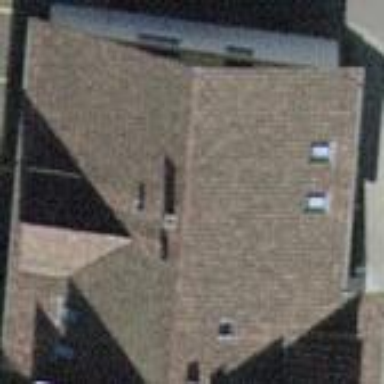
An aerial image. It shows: Building with tile roof.